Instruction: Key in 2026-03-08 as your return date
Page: home
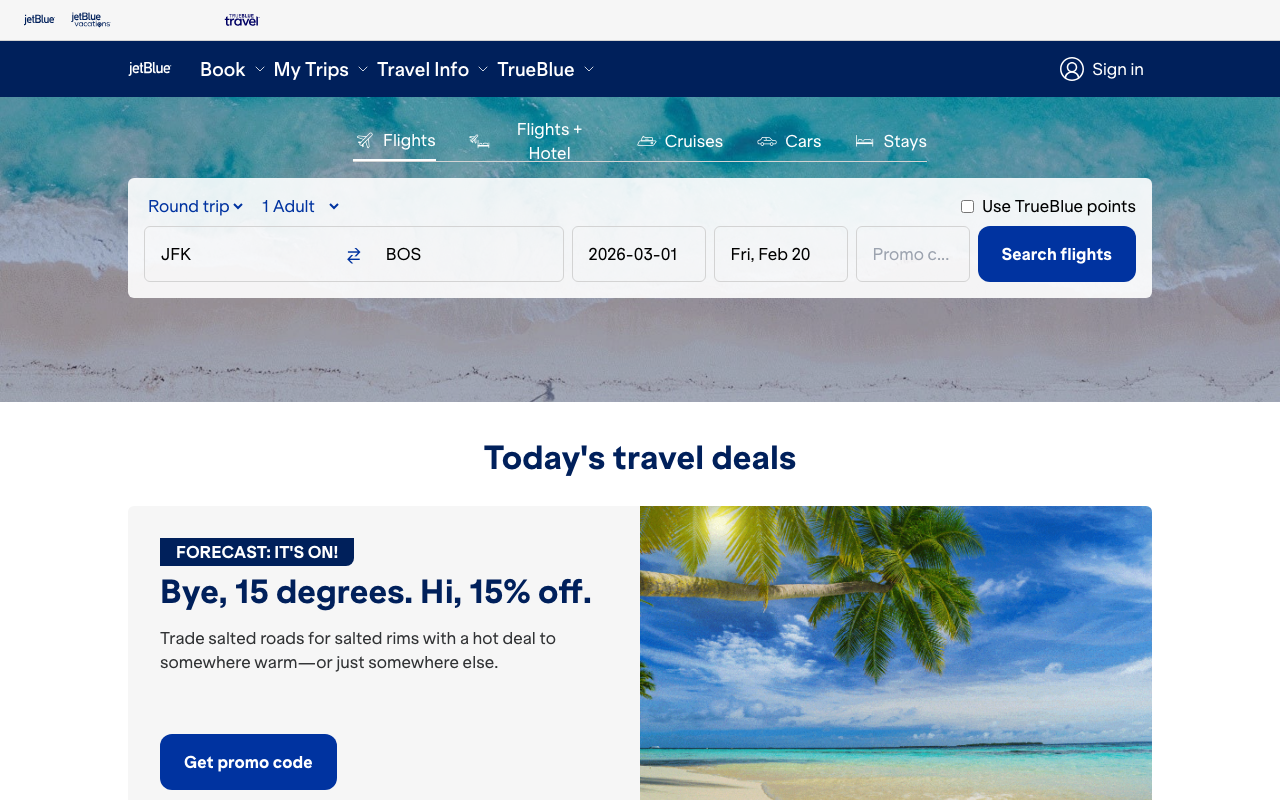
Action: type